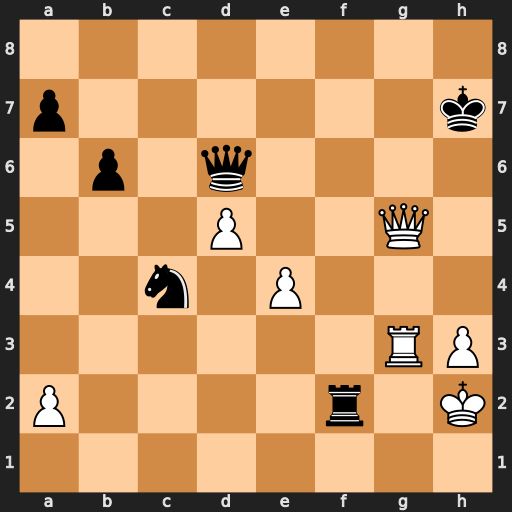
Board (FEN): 8/p6k/1p1q4/3P2Q1/2n1P3/6RP/P4r1K/8
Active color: w
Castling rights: -
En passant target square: -
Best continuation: Kg1 Qxg3+ Qxg3